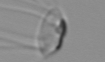
Label: Chaetoceros